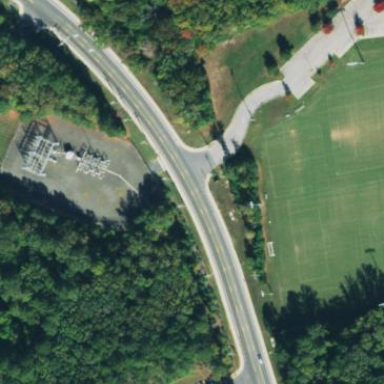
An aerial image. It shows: Chain link fence surrounds power substation.